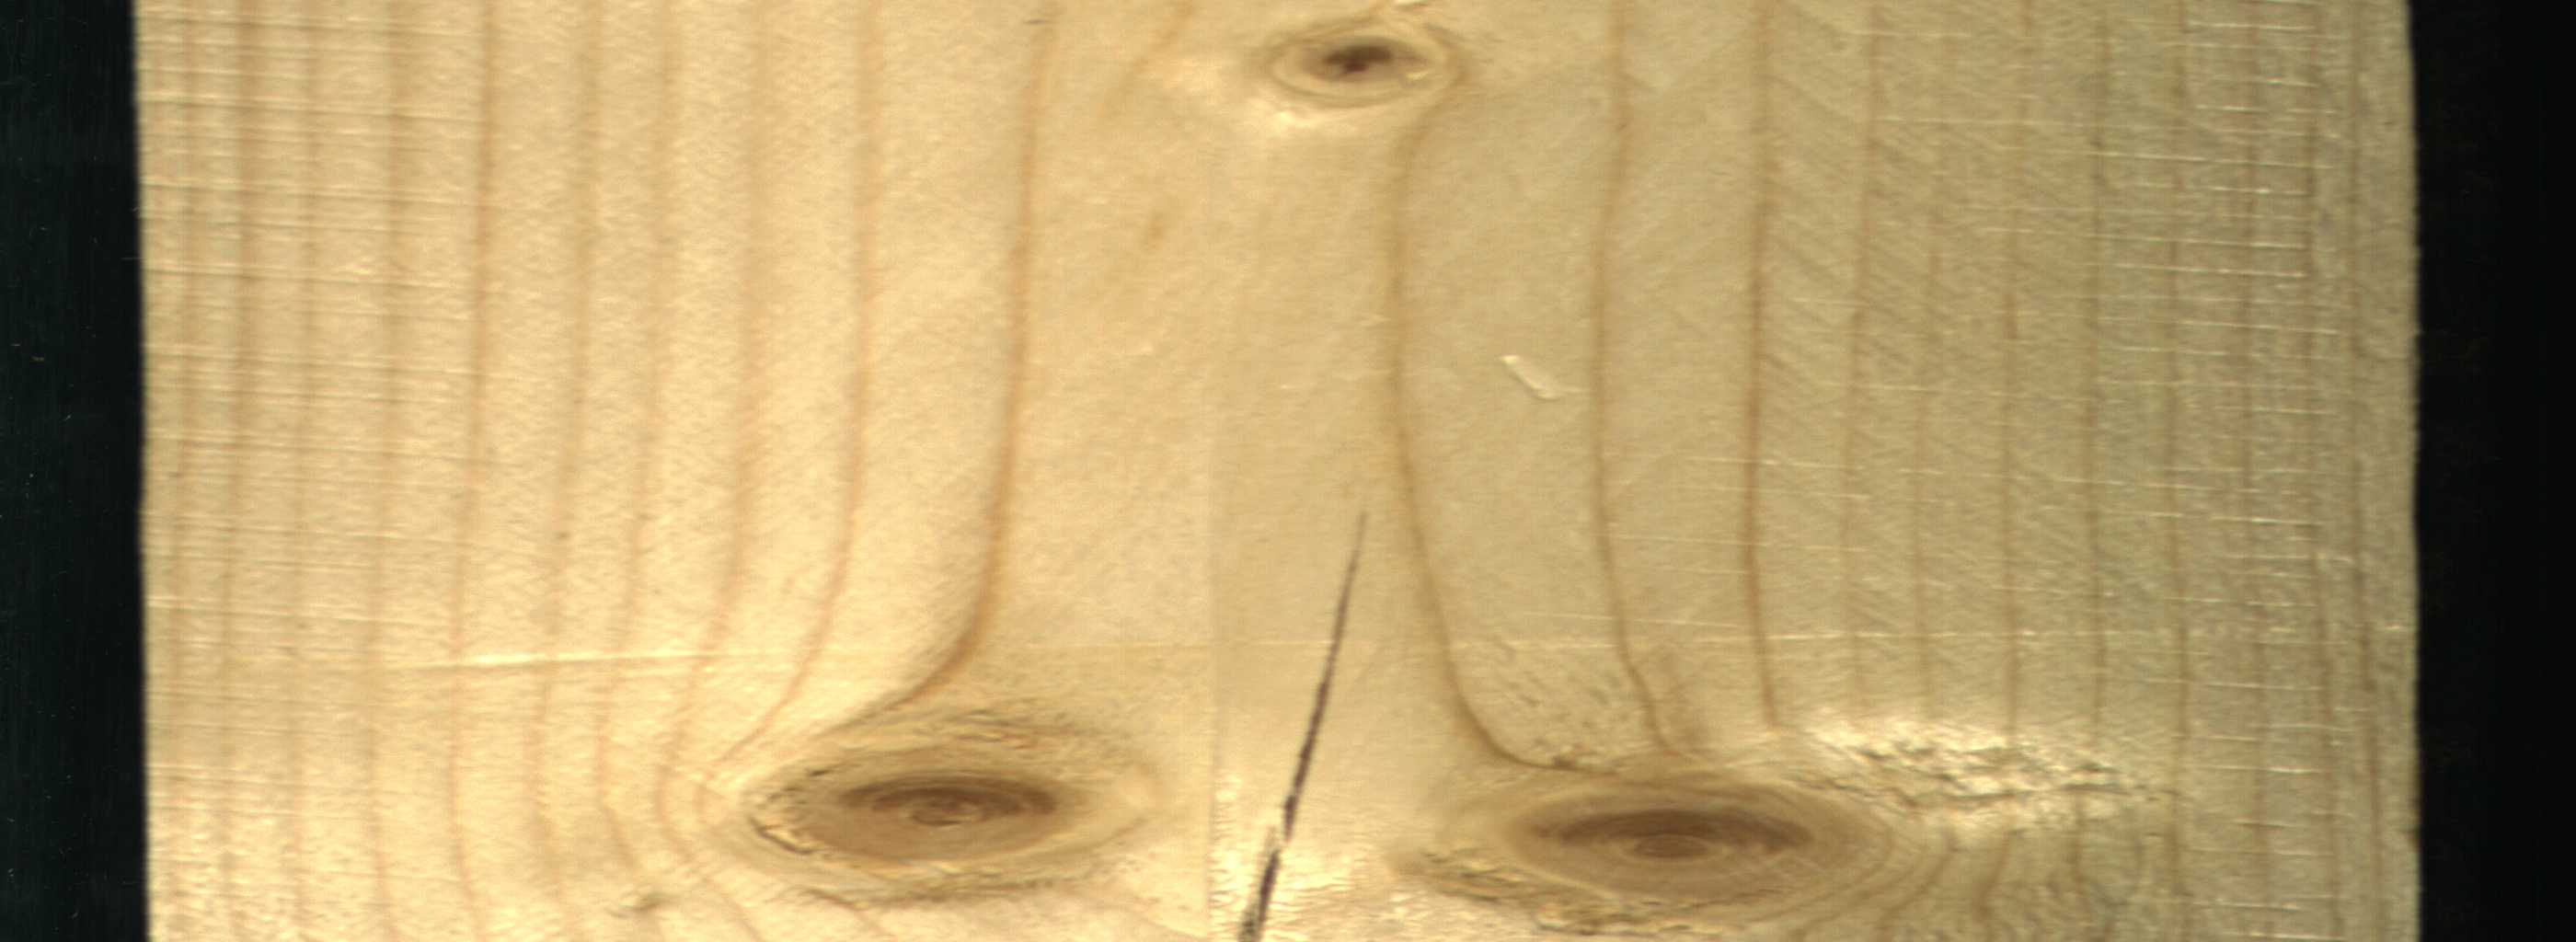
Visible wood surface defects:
Crack
Live_Knot
Live_Knot
Live_Knot